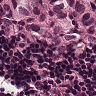
Metastatic tissue present: yes